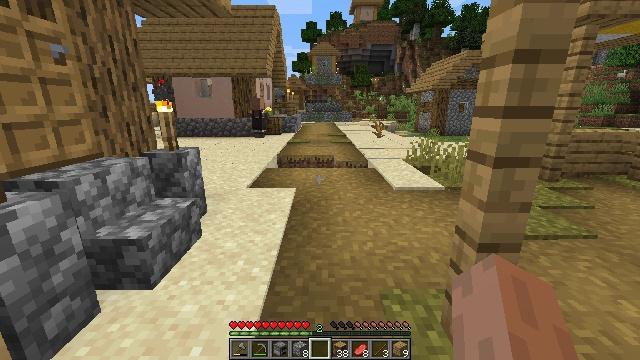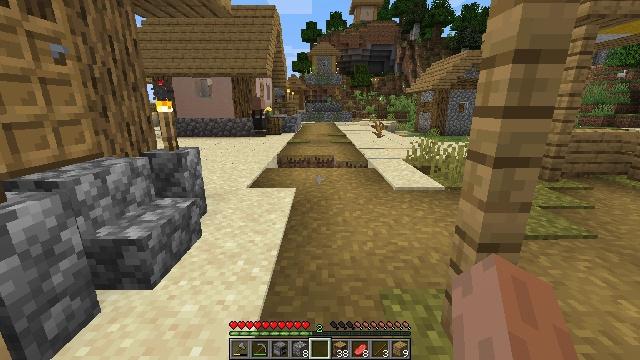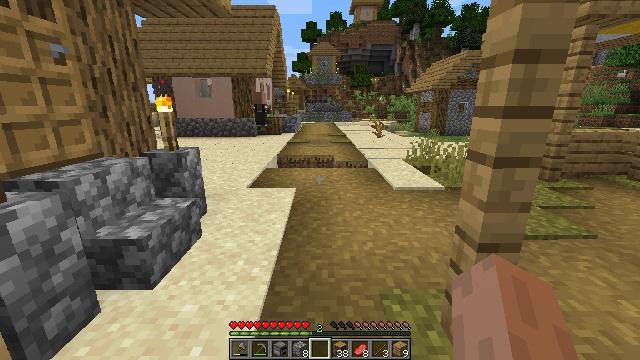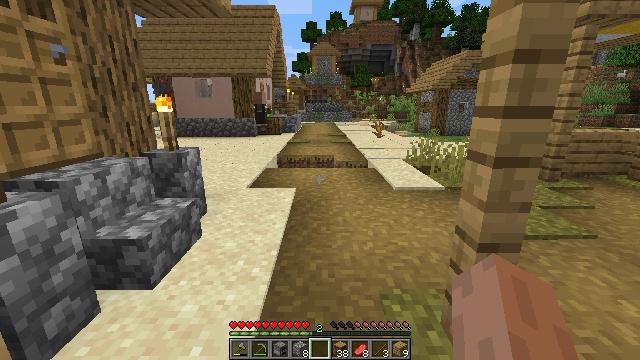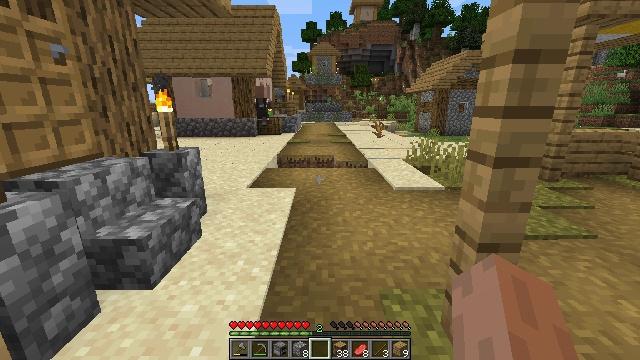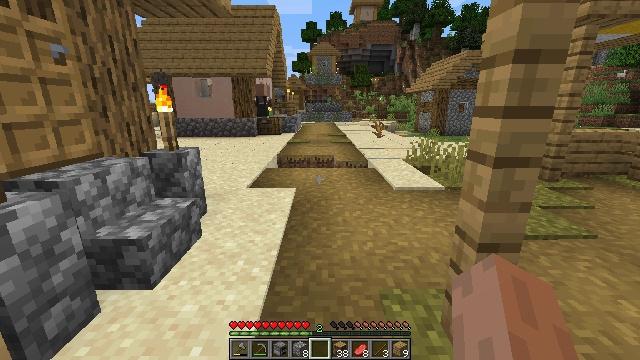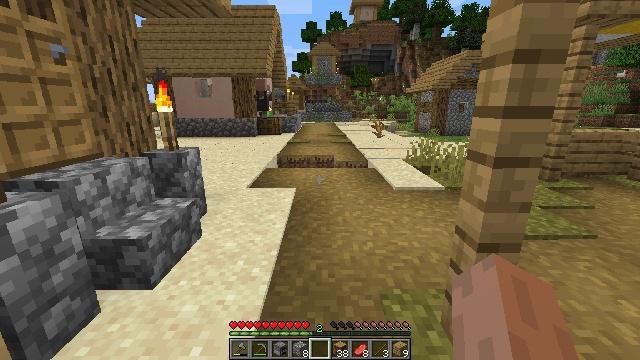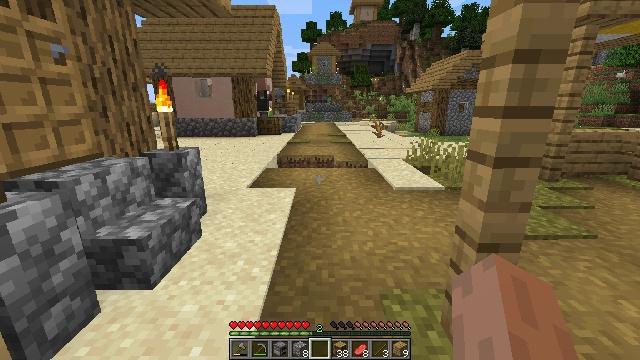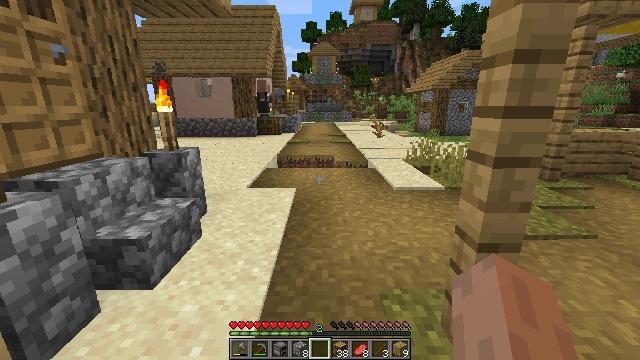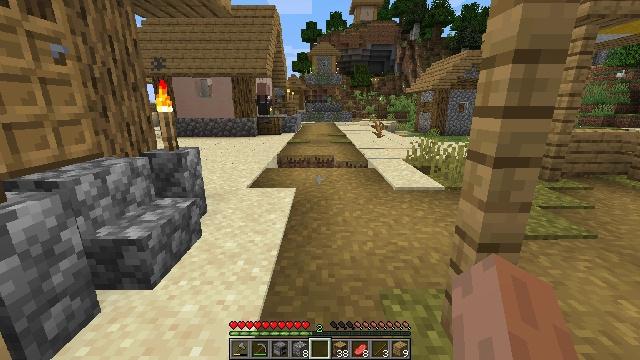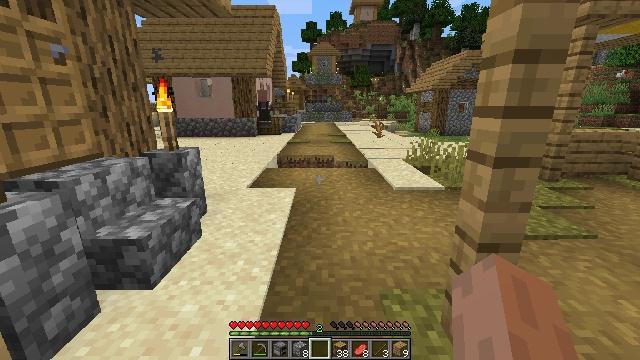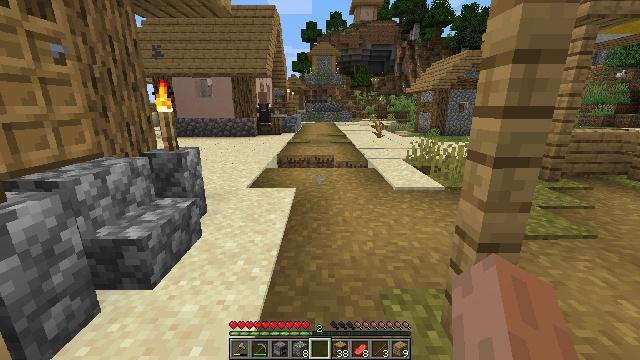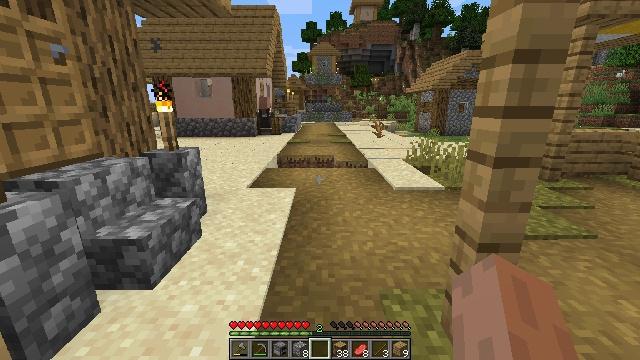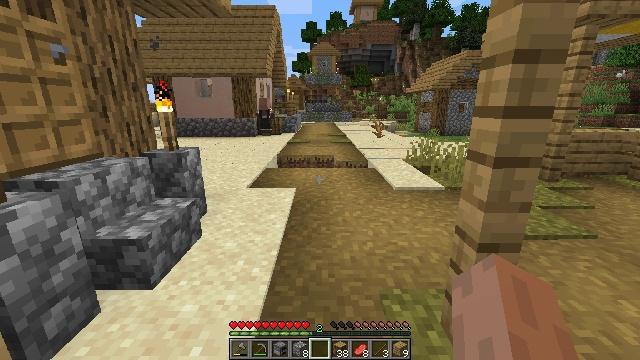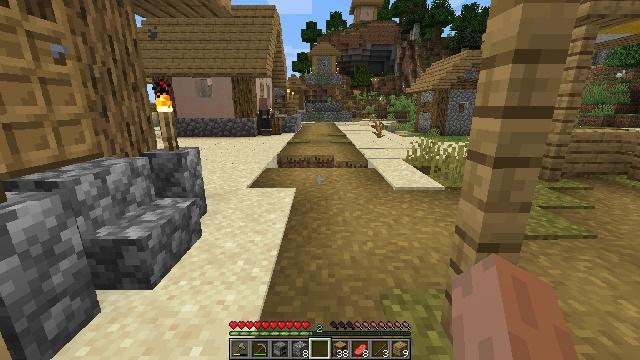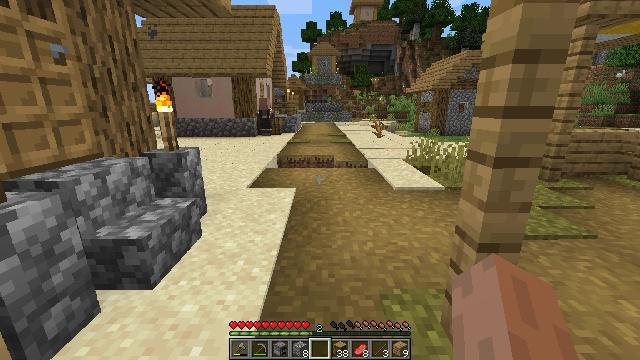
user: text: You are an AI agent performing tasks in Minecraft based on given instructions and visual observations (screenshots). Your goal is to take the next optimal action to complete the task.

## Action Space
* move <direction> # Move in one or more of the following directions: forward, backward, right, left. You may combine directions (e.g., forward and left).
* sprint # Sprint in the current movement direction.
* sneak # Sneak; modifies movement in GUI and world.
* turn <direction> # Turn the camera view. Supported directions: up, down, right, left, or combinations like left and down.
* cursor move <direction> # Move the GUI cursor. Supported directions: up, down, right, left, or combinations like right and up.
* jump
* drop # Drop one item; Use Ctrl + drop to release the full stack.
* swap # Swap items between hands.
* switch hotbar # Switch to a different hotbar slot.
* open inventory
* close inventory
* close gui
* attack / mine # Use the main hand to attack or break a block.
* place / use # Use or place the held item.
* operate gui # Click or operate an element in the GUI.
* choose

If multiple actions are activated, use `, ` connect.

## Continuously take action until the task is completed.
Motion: motion action
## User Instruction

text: Break the chest to retrieve items inside.
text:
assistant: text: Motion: no_op
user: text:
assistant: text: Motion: no_op
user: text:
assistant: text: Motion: no_op
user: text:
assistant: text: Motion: no_op
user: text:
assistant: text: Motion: no_op
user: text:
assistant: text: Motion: no_op
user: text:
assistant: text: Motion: no_op
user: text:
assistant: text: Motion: no_op
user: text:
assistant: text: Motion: no_op
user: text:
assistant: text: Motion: no_op
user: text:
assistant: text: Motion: no_op
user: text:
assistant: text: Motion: no_op
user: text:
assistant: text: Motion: no_op
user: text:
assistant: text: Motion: no_op
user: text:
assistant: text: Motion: no_op
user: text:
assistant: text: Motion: no_op
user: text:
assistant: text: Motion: no_op
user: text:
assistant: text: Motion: no_op
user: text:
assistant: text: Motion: no_op
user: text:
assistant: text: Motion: no_op
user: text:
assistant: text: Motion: no_op
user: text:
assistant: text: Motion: no_op
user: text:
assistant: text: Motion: no_op
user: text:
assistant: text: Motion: no_op
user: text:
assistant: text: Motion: no_op
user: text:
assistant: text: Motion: no_op
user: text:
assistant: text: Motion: no_op
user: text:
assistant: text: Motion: no_op
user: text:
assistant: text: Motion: no_op
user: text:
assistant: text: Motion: no_op